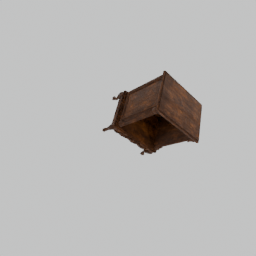
Label: furniture